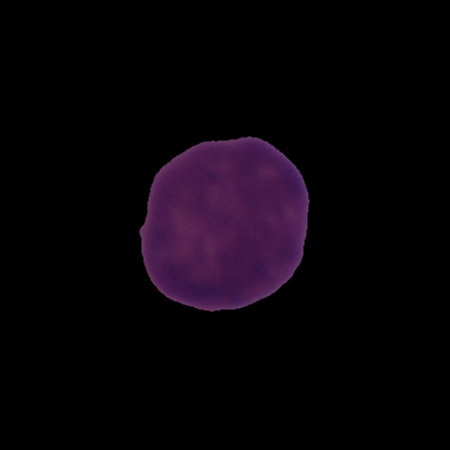
Label: healthy